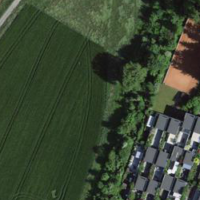
EUNIS habitat code: 52
Species observed at this site:
Prunus spinosa
Lonicera acuminata